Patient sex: M
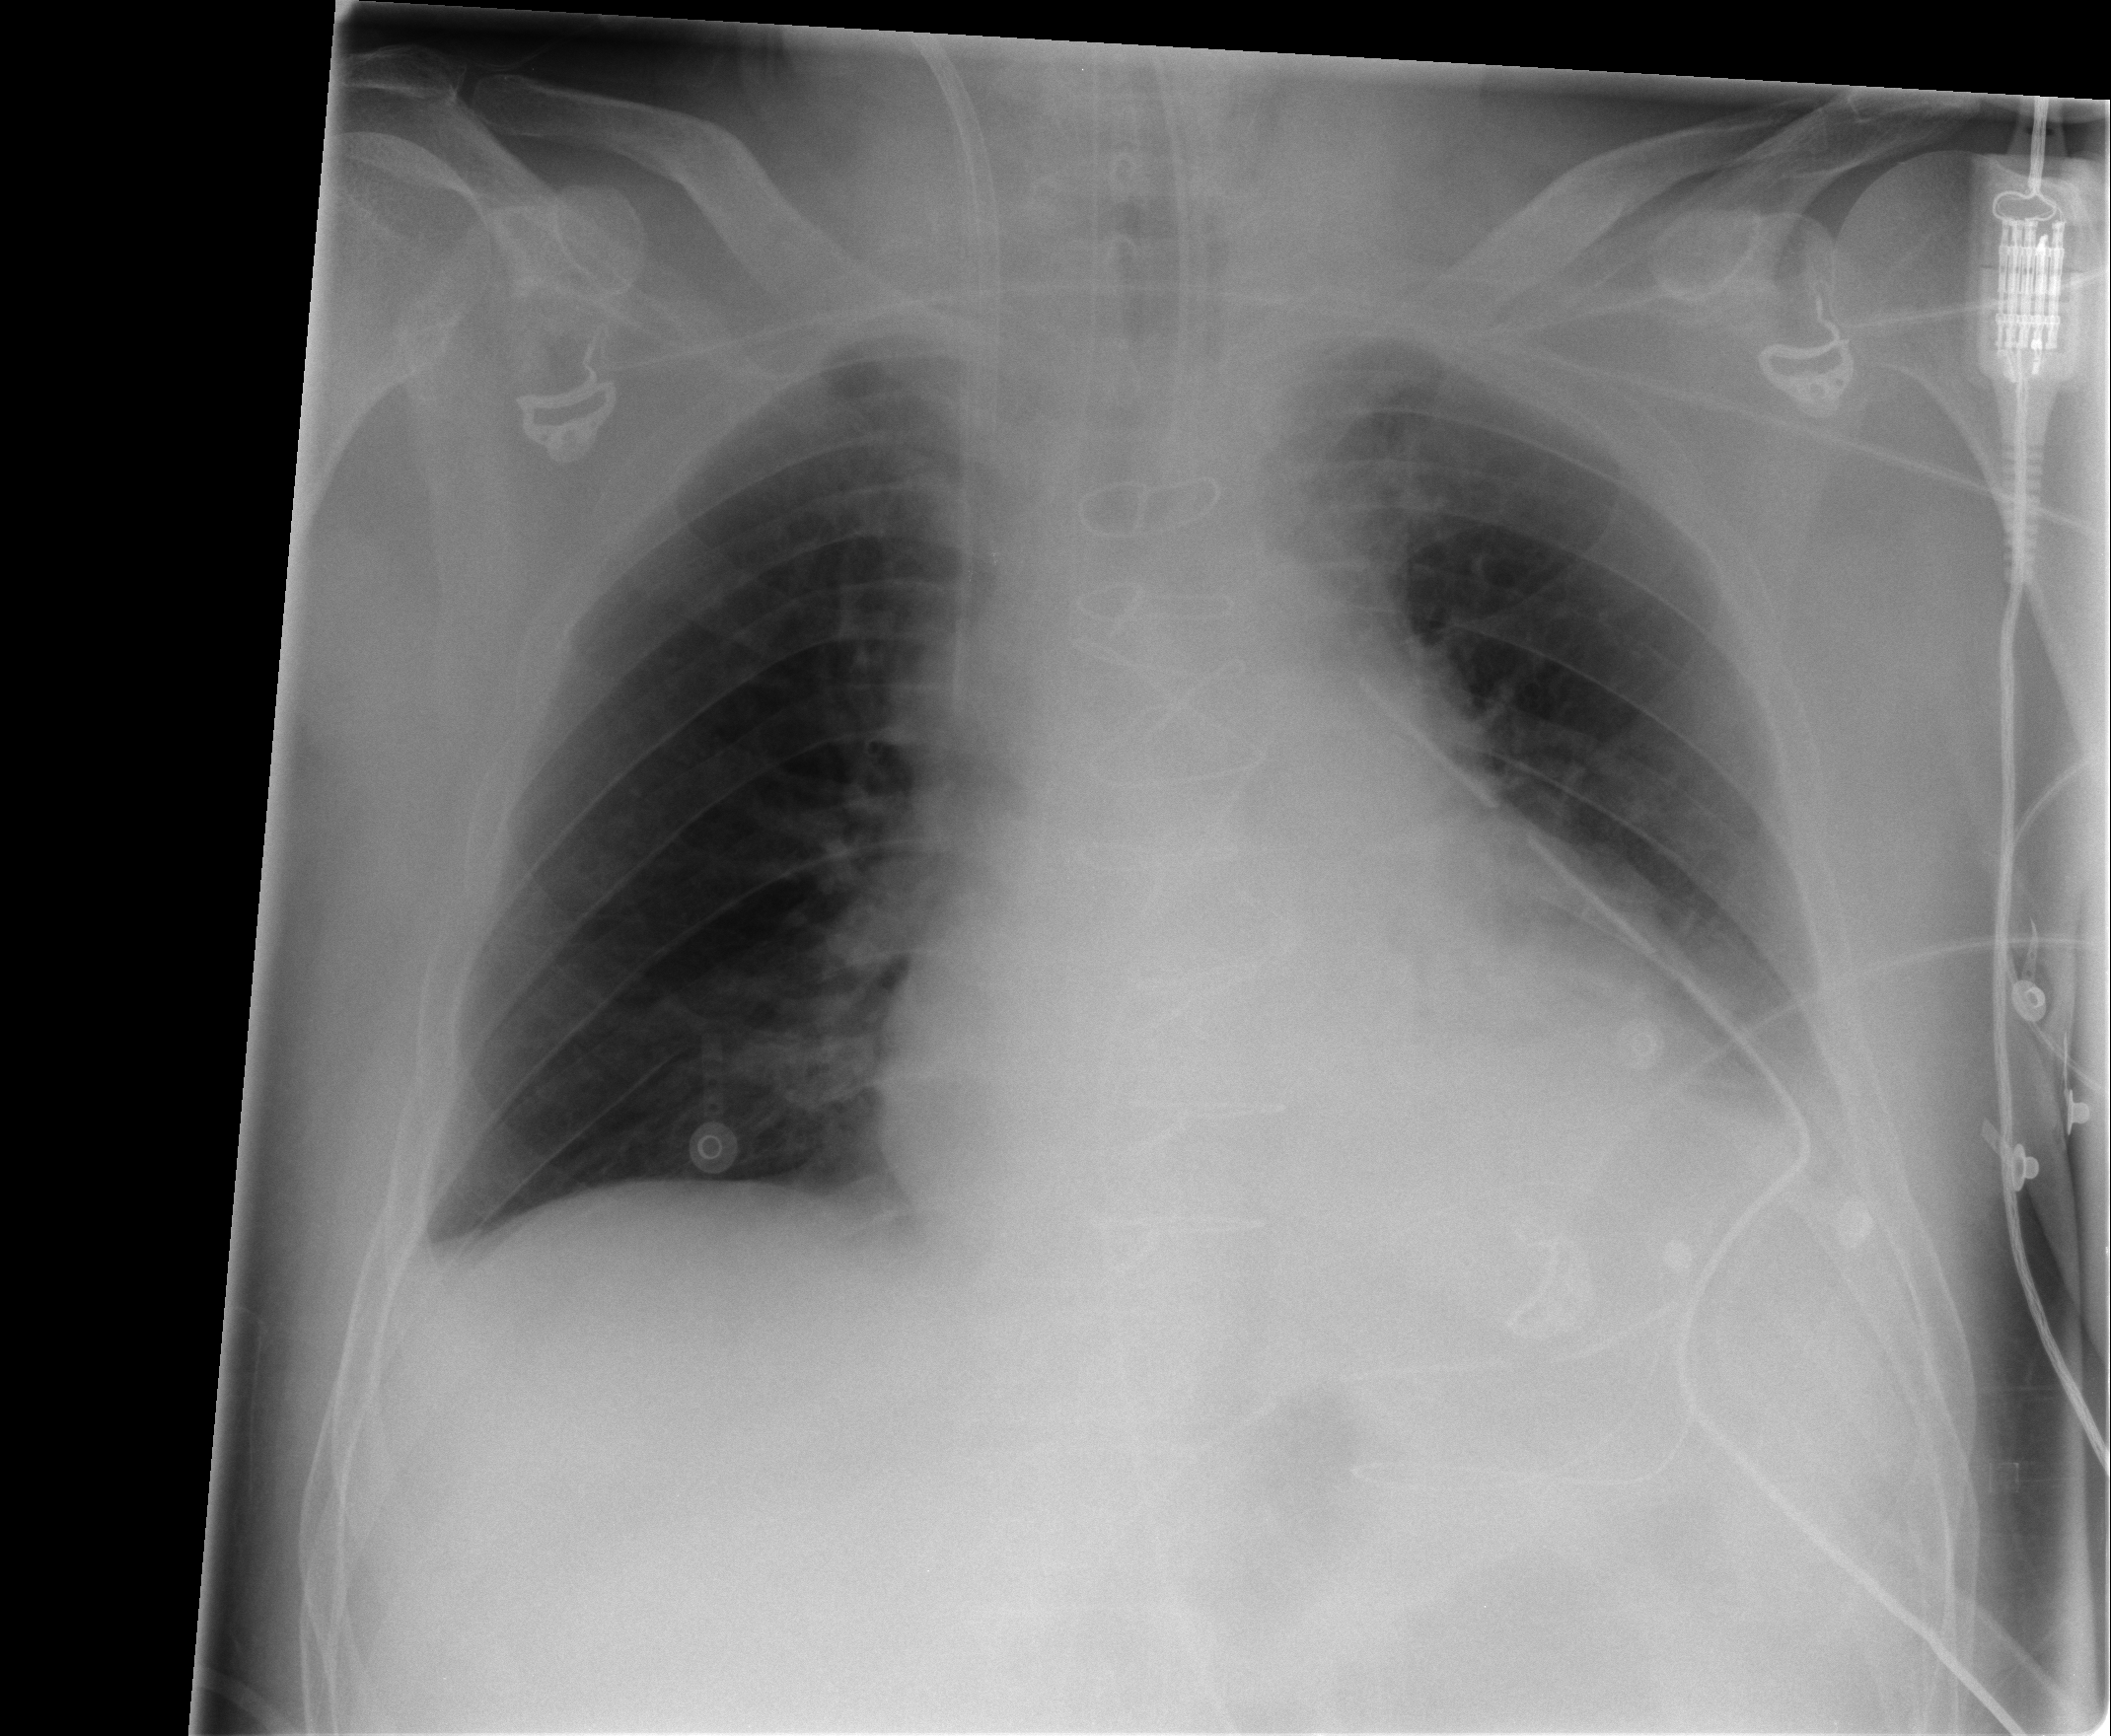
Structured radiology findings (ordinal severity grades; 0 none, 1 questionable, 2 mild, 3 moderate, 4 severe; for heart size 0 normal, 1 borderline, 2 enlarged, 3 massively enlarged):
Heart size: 2
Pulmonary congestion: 1
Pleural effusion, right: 0
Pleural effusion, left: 2
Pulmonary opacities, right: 0
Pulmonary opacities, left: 1
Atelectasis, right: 0
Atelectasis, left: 0